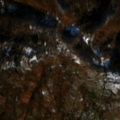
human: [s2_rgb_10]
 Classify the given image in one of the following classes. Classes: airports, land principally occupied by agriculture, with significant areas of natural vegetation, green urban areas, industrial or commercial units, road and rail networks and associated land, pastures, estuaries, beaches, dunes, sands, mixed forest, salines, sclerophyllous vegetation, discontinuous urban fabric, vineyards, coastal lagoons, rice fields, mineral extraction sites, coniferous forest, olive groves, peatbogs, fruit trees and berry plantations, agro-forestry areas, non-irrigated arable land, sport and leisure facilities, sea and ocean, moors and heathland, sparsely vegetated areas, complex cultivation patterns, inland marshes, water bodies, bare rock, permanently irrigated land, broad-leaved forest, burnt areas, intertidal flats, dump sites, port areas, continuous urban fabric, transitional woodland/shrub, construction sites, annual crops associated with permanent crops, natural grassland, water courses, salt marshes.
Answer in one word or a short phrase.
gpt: complex cultivation patterns, land principally occupied by agriculture, with significant areas of natural vegetation, broad-leaved forest